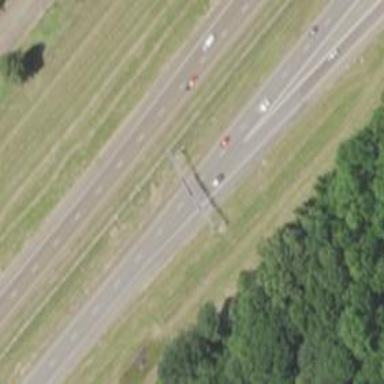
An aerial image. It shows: Motorway.